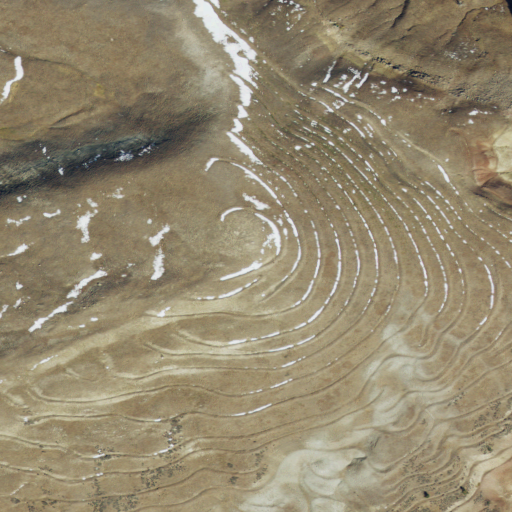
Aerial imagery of mountain in Montana named Monument Hill containing shrub and grassland